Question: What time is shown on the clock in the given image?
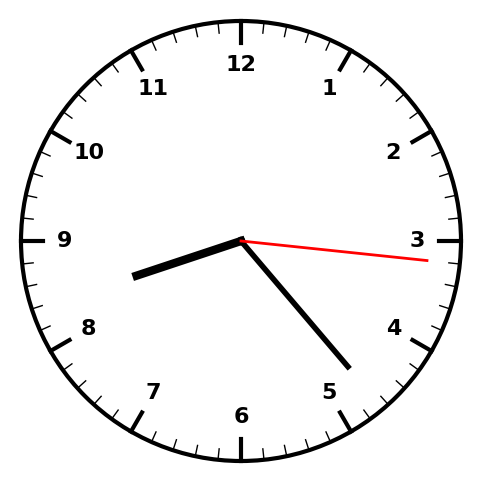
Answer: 08:23:16